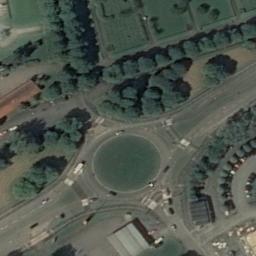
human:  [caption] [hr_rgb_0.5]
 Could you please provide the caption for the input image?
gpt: The roundabout with four exits and entrances is surrounded by some trees and a lawn is in the middle of the roundabout .

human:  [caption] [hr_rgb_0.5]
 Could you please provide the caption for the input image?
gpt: There are several moving vehicles on the road at the roundabout, And there are some buildings and a large area of ​​farmland around the roundabout .

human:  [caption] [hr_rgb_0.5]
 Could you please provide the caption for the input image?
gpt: The roundabout is on the grass next to trees .

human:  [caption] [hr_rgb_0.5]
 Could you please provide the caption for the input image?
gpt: There are many trees beside the roundabout .

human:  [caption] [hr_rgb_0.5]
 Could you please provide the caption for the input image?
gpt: There are many green trees around the roundabout .